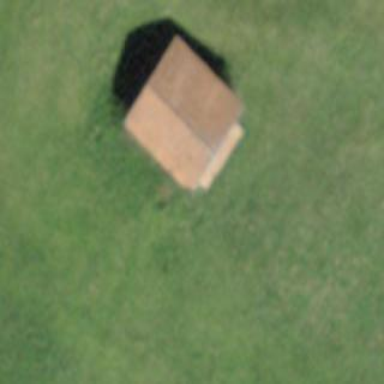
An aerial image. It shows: Barn.